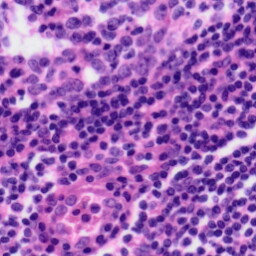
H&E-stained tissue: Tonsil